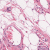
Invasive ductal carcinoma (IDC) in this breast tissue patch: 0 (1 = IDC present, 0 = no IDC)